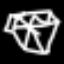
Label: diamond